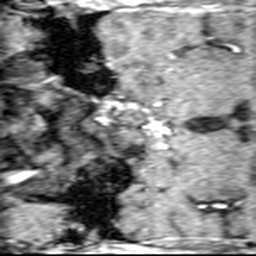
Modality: angio
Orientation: coronal
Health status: ill
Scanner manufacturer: siemens
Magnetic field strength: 1.5 T
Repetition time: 0.039 s
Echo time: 0.00502 s